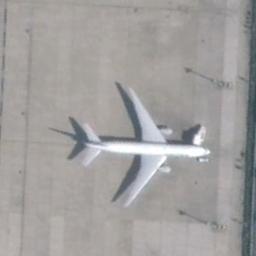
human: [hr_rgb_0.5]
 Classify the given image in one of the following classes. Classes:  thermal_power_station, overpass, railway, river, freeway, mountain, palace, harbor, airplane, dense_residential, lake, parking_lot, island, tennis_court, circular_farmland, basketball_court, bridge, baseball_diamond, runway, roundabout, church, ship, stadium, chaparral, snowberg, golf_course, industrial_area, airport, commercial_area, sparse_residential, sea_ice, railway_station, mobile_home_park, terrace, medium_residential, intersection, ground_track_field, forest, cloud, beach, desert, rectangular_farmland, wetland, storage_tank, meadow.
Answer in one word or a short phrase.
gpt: airplane